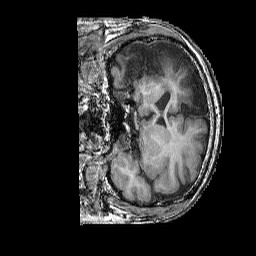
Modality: T1w
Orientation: coronal
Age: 46
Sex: male
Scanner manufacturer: siemens
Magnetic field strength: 3 T
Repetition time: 2.25 s
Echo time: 0.00411 s